This plot shows a bearing's acceleration signal over time (raw waveform). Classify the bearing condition as one of: normal, inner_race, outer_race, ball.
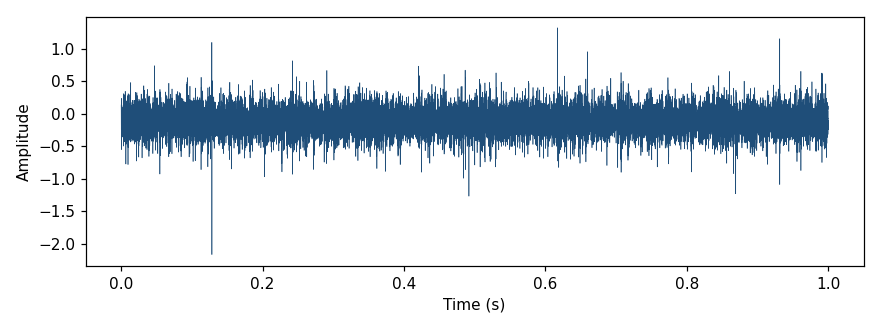
Answer: inner_race